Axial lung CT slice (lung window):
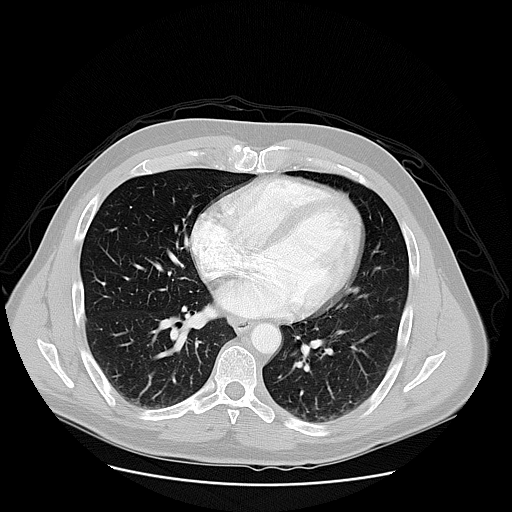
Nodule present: no